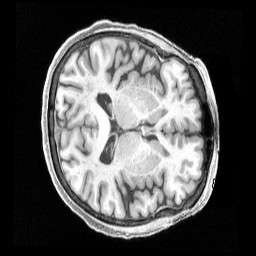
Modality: T1w
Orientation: axial
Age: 70
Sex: female
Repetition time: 2.4 s
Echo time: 0.00222 s